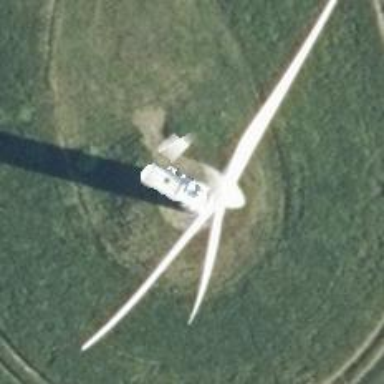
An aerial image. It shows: Vestas wind generator.